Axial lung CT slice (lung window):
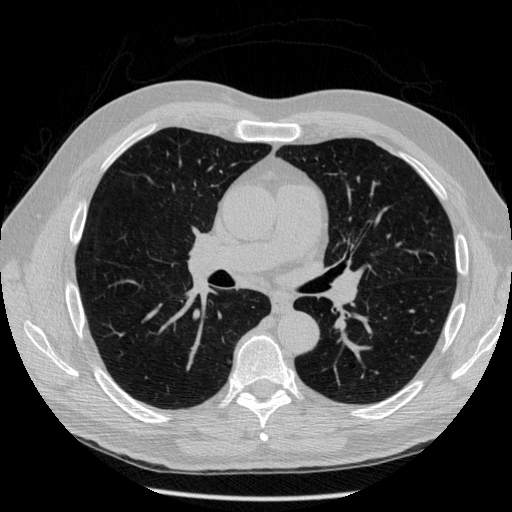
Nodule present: no